Question: Can somebody fix this please.

I am using Jetpack Infinite Scroll. The scroll is working fine but its the posts that are somewhat broken. See Image. My setting in WP Reading is 10 posts per page and I even added 'posts_per_page' => 10, in Jetpack functions.
Please help.. I can't figure out how to fix this.
Thank you.
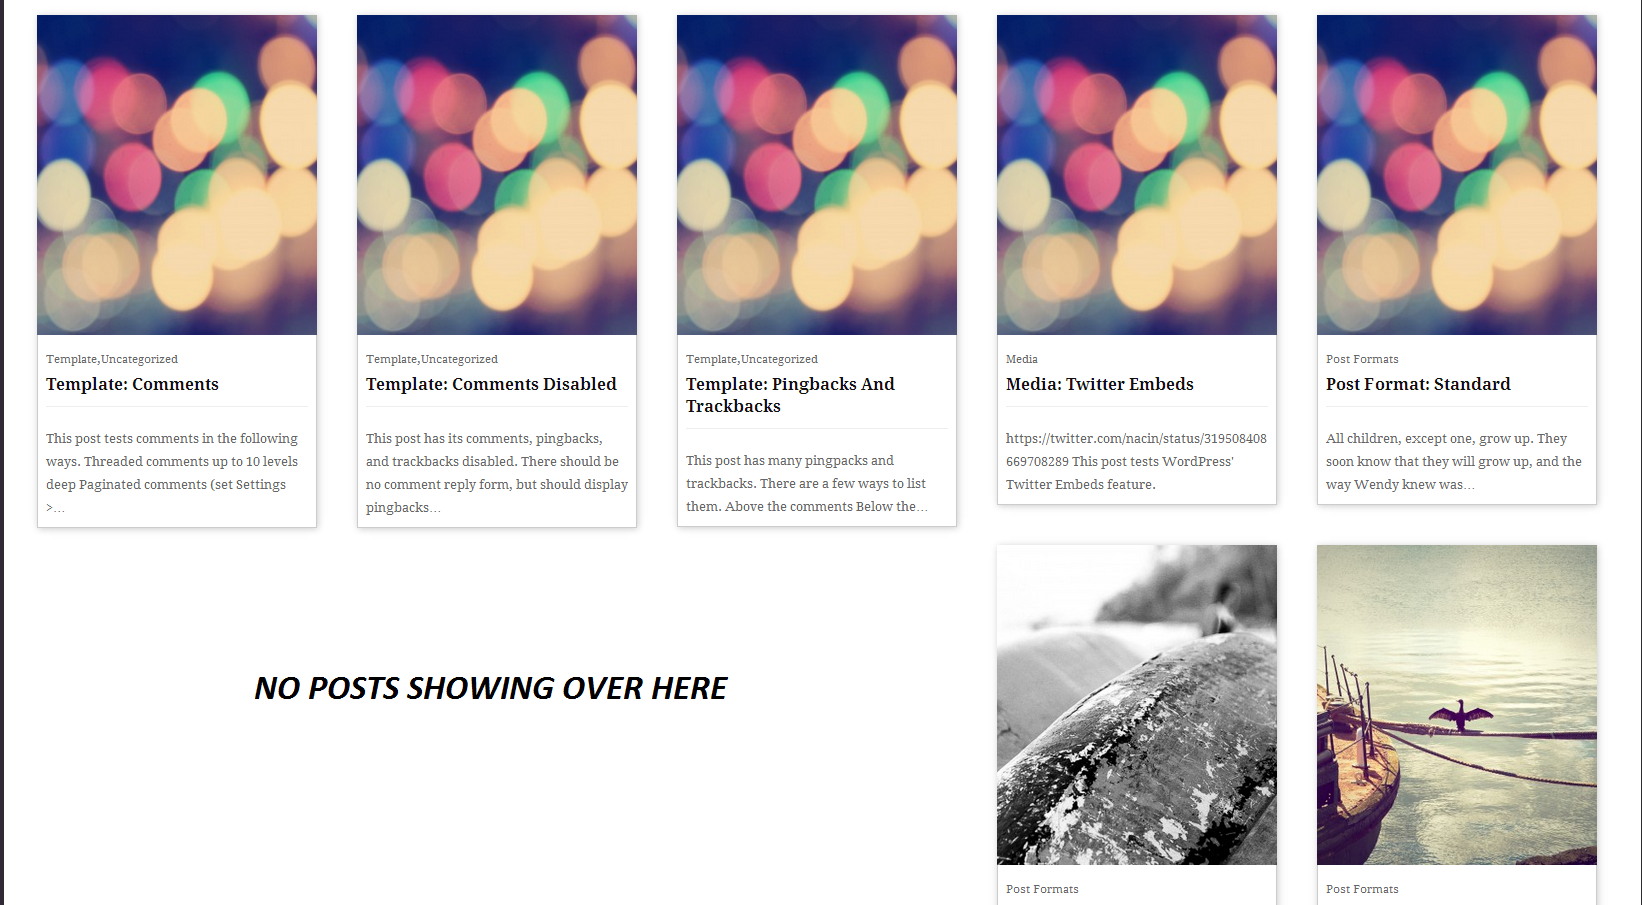
Answer: This is because your columns are different heights which is breaking the floats. One solution would be to set all the columns of the divs to the same height. Another one would be to use a jquery plugin called <URL>. Personally I would try to make all the columns equal height, as it would look tidier!